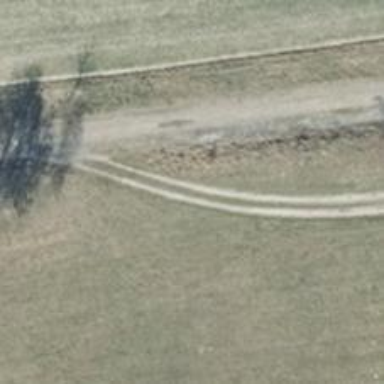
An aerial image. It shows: Dirt track road with grade 4 track type.